Aerial crown-view tile of a tropical tree (Barro Colorado Island, Panama), acquired 20241014:
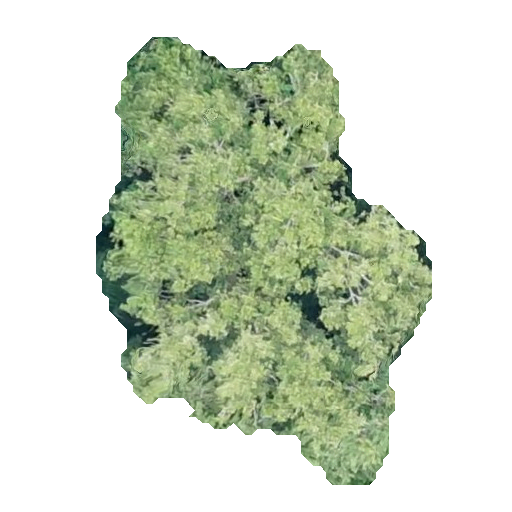
Species: Guapira myrtiflora
GBIF accepted scientific name: Guapira myrtiflora
Crown area: 155.854 m²